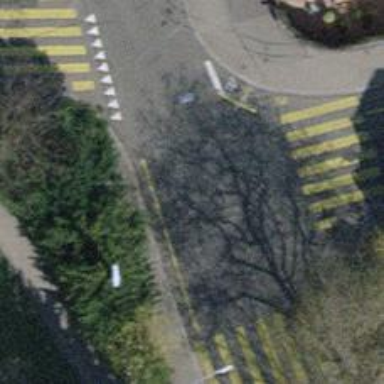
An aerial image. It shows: Residential road with asphalt surface. There is separate sidewalk along the road with trolley wires above.